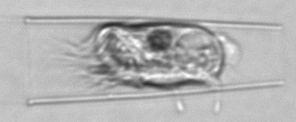
Label: Eutintinnus